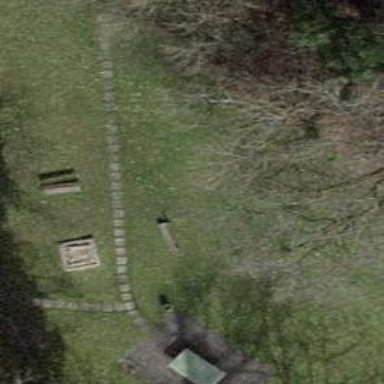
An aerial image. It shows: Bench.